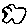
Label: cloud